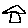
Label: house